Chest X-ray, AP view. Patient: 34 years old, sex F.
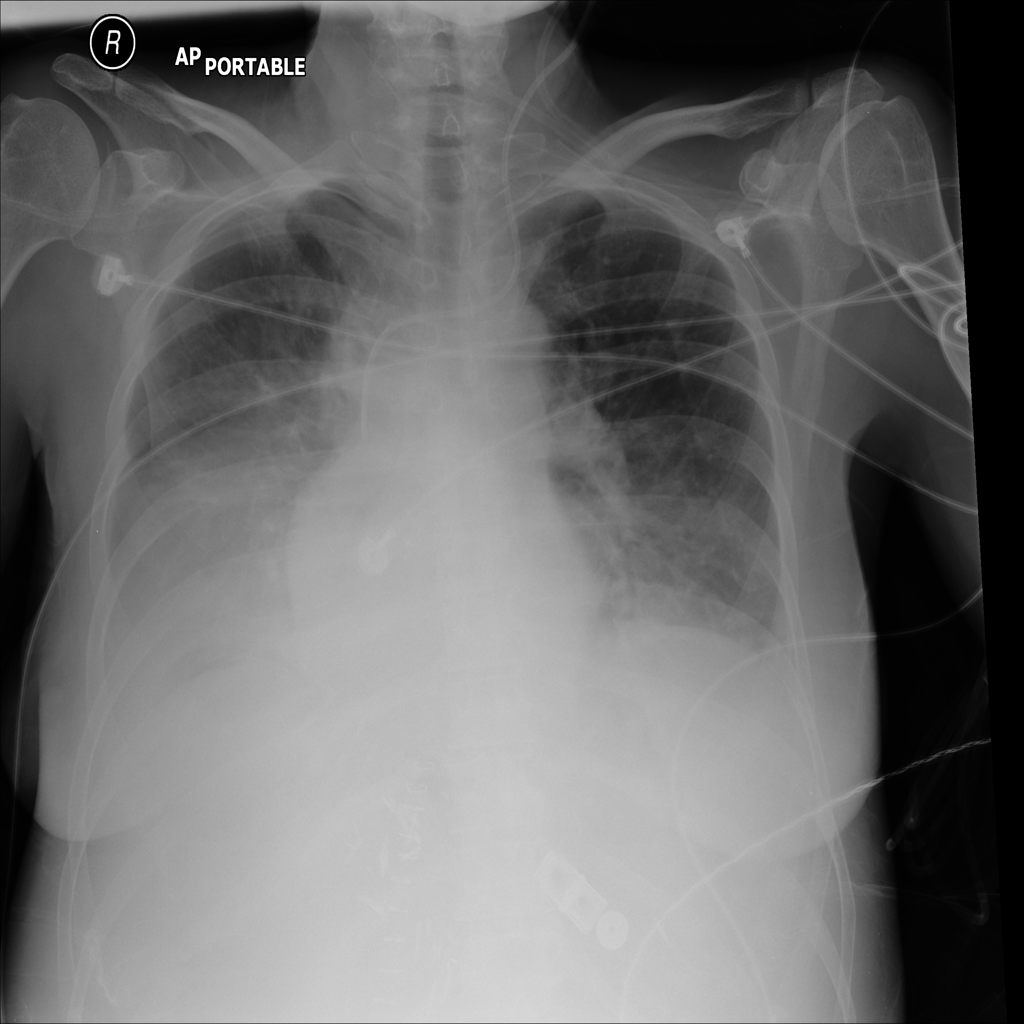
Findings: Infiltration